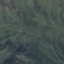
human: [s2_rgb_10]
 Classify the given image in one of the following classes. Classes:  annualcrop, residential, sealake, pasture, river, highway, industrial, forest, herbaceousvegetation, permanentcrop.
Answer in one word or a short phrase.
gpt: HerbaceousVegetation